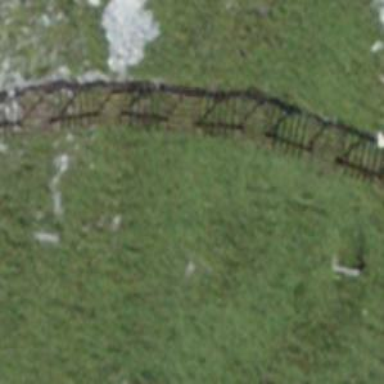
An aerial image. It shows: Avalanche barrier made of fence.